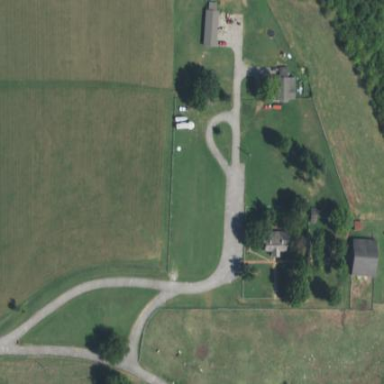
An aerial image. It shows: Historic farm.